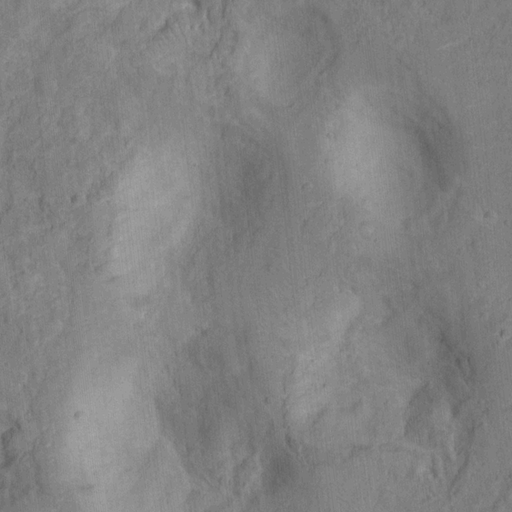
Classes present: Background